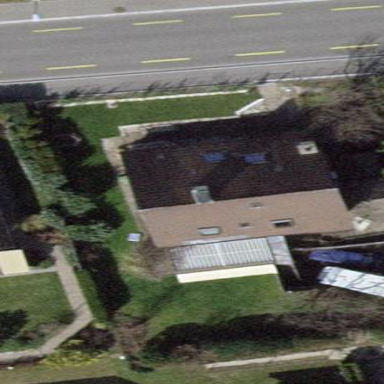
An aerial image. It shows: Detached building with gabled roof.